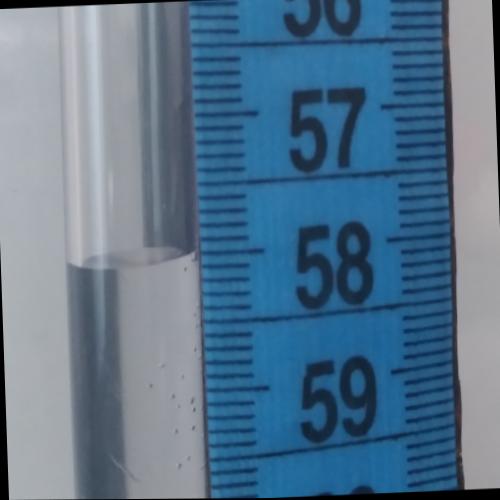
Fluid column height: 58.0 cm